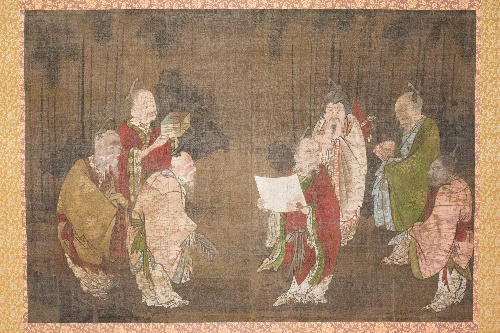
Title: 筆者不詳　竹林七賢図|Seven Sages of the Bamboo Grove
Object type: Hanging scroll
Classification: Paintings
Medium: Hanging scroll; ink and color on silk
Culture: Japan
Period: Edo period (1615–1868)
Dimensions: Image: 24 3/8 in. × 35 in. (61.9 × 88.9 cm)
Overall with mounting: 60 × 42 in. (152.4 × 106.7 cm)
Overall with knobs: 60 × 45 in. (152.4 × 114.3 cm)
Department: Asian Art
Credit line: H. O. Havemeyer Collection, Bequest of Mrs. H. O. Havemeyer, 1929
Accession year: 1929
Repository: Metropolitan Museum of Art, New York, NY
Tags: Men